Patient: sex F, age 63
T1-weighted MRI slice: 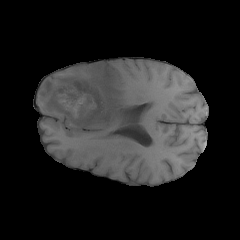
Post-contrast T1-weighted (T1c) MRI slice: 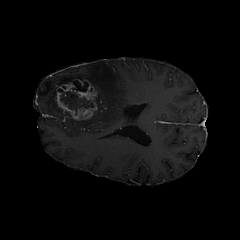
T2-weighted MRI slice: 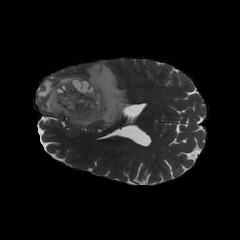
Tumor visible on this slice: yes
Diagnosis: Glioblastoma, IDH-wildtype
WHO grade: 4